Aerial crown-view tile of a tropical tree (Barro Colorado Island, Panama), acquired 20250217:
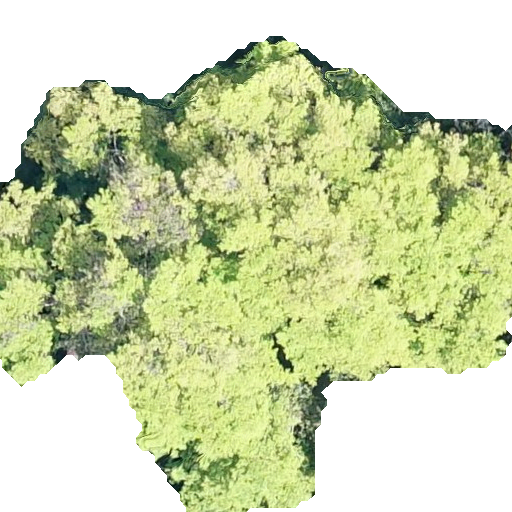
Species: Terminalia amazonia
GBIF accepted scientific name: Terminalia amazonica
Crown area: 259.766 m²